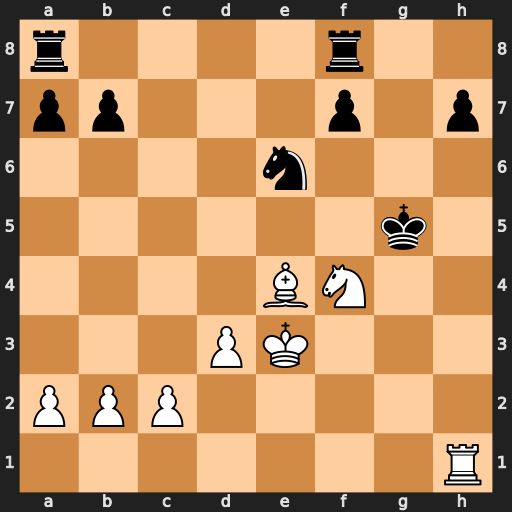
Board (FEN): r4r2/pp3p1p/4n3/6k1/4BN2/3PK3/PPP5/7R
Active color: w
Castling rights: -
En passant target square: -
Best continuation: Rh5+ Kf6 Nd5+ Kg7 Rxh7+ Kg8 Nf6#